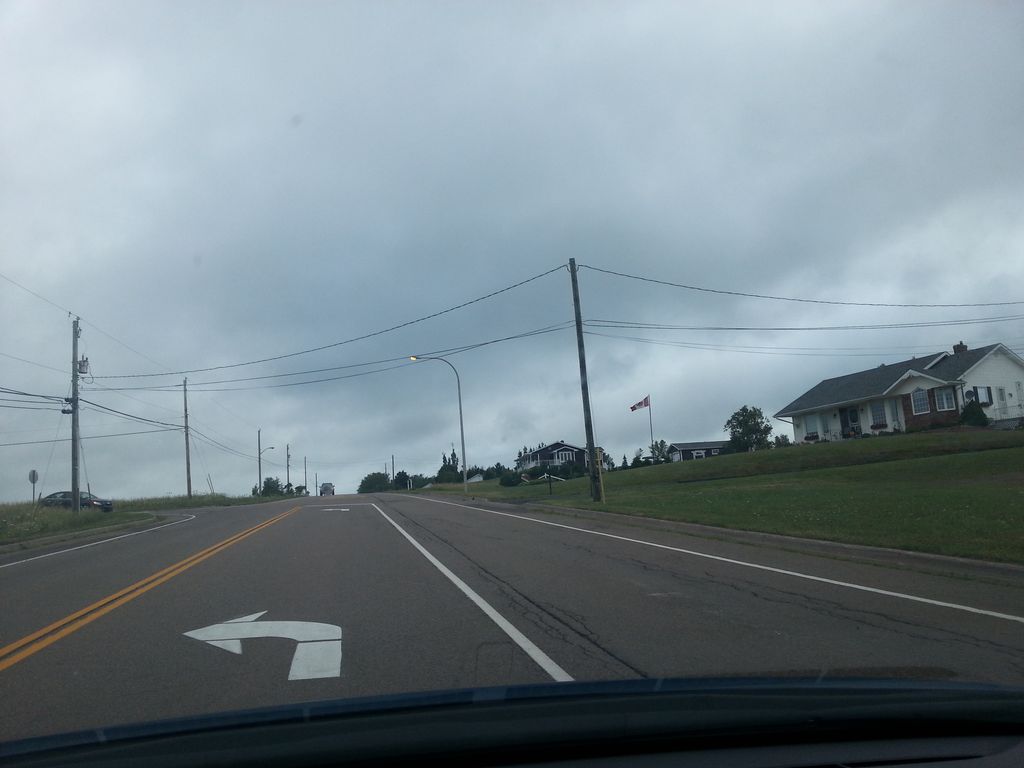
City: charlottetown